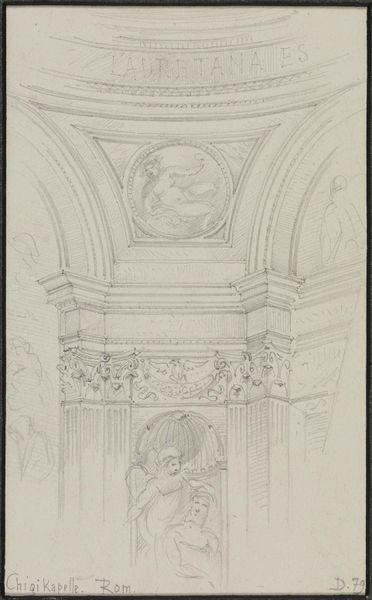
Titel: Kämpfergesims und Pendentif aus der Chigi-Kapelle in S. Maria del Popolo in Rom
Künstler: Josef Wilhelm Durm
Standort: Karlsruhe
Institution: Staatliche Kunsthalle Karlsruhe
Schlagwörter: adler, akt, blau, blätter, flügel, gott, mann, nackt, weiß, frauen, menschen, ausschnitt, frau, grau, marmor, männer, pfeiler, profil, raum, schwarz, skizze, säule, säulen, tür, zeichnung, gebäude, schloss, beige, hochformat, muster, ornament, alt, trinken, wand, architektur, barock, blass, mensch, rahmen, stein, taube, signatur, kirche, figur, decke, kind, girlande, renaissance, kreis, rund, tondo, engel, skulptur, statue, relief, schrift, papier, ecke, bogen, fassade, italien, studie, grafik, graphik, linien, pilaster, figuren, rundbogen, kuppel, dekoration, wein, bordüre, detail, inschrift, dekor, ornamente, verzierung, wandmalerei, stuck, nackte, striche, umriss, halle, bögen, erker, gang, nische, arkade, komposit, gewölbe, antike, medaillon, palast, torbogen, linie, kohle, linear, druck, schwarzweiss, radierung, titel, text, aufstand, plakette, hässlich, bleistift, entwurf, mythologie, zwickel, architrav, kapitelle, kathedrale, bleistiftzeichnung, rom, kapitell, fragment, fries, wappen, sims, kalotte, gesims, skulpturen, statuen, medallion, rosette, jesus, pieta, eckpfeiler, ionisch, christlich, götter, bacchus, mythos, rundbögen, zentral, fresken, kapelle, vatikan, kanneluren, plan, zentrum, reneissance, tempel, konsolen, löwe, heilige, muschel, fresko, museum, niesche, gottheit, schüler, emblem, putten, zierrand, maria, korinthisch, reliefs, madonna, sakral, bau, verzierungen, handschrift, grat, details, dionysos, römisch, kapitel, gebälk, friese, bildhauer, aufbau, akanthus, aufriss, tympanon, petersdom, graphit, romanisch, rotunde, kannelure, latein, ordnung, entwurd, halbkuppel, vierung, kanelure, pendentiv, kannelur, pendentif, cortona, niche, menschne, skizz, st. peter, italienisch, kupel, menschn, christ, medaillion, katholisch, grafit, vignette, ltar, stukatur, söulen, stuckatur, verkröpft, graphie, verkröpfung, latain, kämpferplatten, kanelur, korinthische säule, kapital, oenamente, medalion, akulptur, pendent, beeindruckend, chigi, pilster, perspektiv, knickpilaster, kathetrale, wandaufbau, bogenm, kapitlle, d, z, bogen#, 1879, lareatana, lauretana, kathetralr, pilast, rellief, oculum, es, verzieruhng, chiai kapelle, d. 79, dere, 79, 70, chioi, chio, chigi kapelle, nsiche, kapelle rom, kuppelband, zwisckel, architekturskulptur, kapitel entwurf, oenament, bogenausschnitt, laurentana